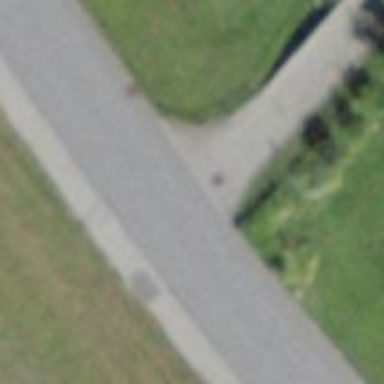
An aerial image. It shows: Tertiary road with asphalt surface.